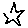
Label: star